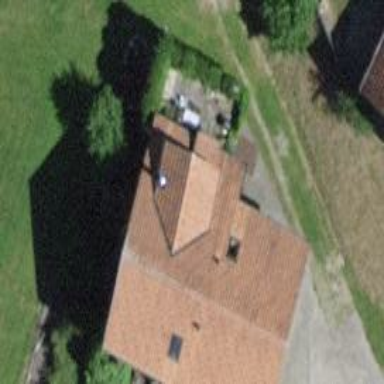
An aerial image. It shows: Simple house.